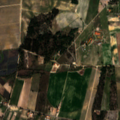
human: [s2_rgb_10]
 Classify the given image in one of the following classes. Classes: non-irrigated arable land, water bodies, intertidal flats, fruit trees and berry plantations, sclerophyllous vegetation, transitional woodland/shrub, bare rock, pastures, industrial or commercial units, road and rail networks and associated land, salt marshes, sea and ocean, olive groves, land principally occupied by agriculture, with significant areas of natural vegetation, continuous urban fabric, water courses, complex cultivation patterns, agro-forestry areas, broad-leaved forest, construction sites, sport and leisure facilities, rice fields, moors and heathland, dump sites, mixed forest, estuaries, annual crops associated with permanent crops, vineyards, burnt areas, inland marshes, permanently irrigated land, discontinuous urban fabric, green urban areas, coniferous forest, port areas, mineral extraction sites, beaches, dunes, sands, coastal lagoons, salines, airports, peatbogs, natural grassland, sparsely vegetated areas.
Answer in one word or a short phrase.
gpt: vineyards, complex cultivation patterns, land principally occupied by agriculture, with significant areas of natural vegetation